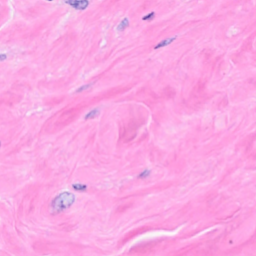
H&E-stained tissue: Breast